Field crop: maize
Growth stage: 2
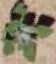
Species: chenopodium